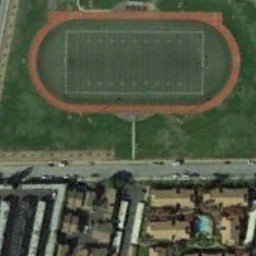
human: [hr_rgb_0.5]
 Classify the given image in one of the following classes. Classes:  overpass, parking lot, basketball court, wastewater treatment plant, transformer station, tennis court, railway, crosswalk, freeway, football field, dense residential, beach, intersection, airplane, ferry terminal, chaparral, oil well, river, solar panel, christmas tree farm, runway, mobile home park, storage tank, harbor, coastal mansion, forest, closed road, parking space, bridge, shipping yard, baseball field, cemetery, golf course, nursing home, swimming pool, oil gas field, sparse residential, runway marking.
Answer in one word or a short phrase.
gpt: football field